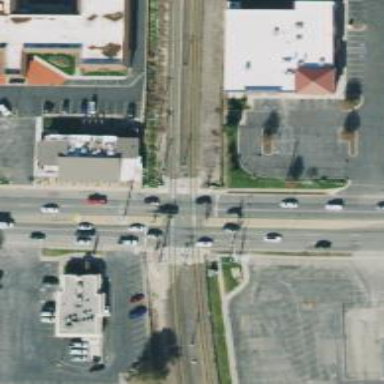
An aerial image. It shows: Crossing for the railway.